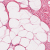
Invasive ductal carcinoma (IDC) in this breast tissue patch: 0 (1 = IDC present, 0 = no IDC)